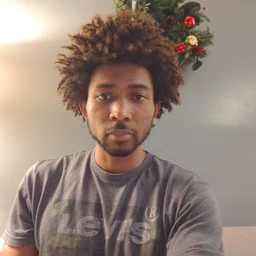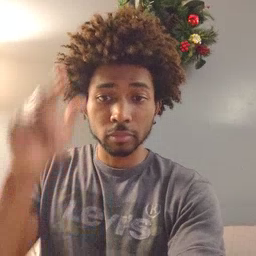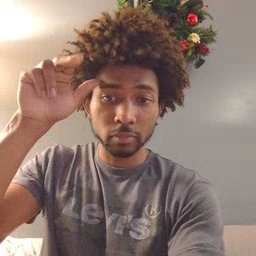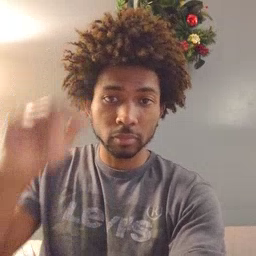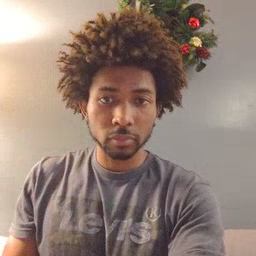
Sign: horse